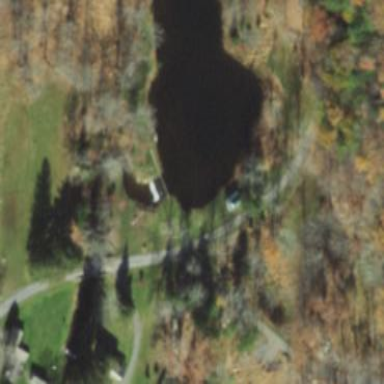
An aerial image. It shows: Pond with natural water.